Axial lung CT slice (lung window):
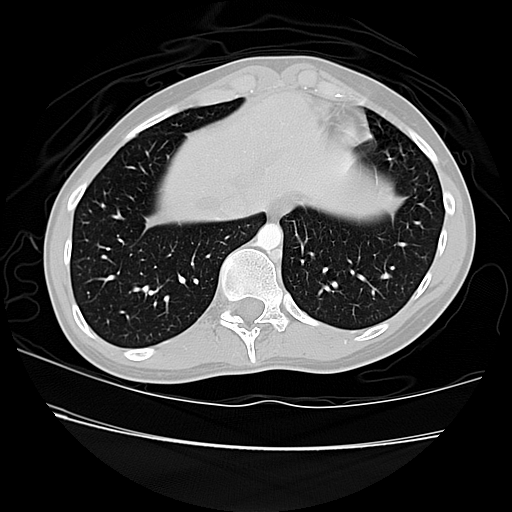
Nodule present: no